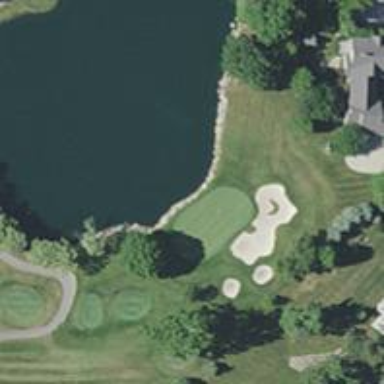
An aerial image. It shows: Golf hole.